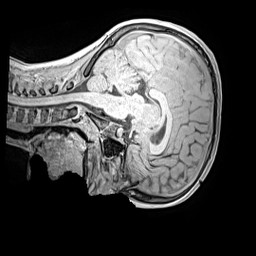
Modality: MP2RAGE
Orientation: sagittal
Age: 9
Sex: male
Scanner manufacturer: siemens
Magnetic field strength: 3 T
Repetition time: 4 s
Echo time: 0.00299 s